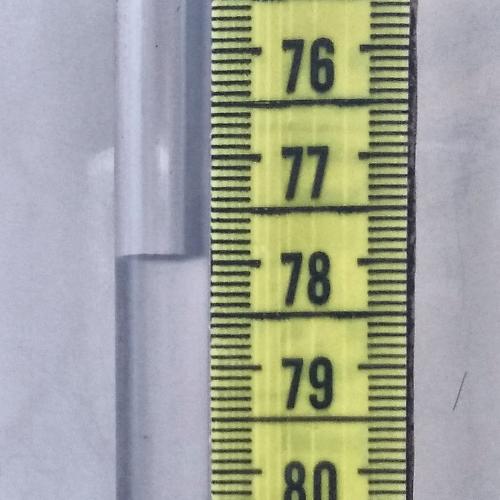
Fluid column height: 77.9 cm